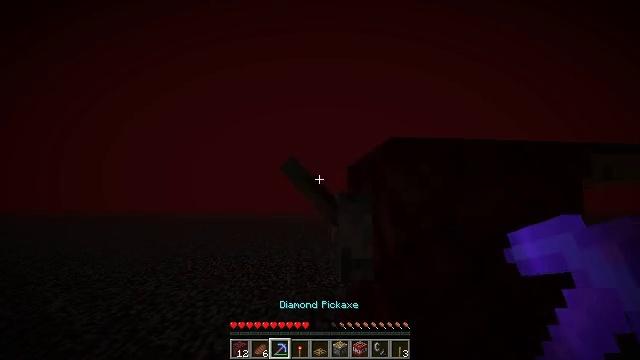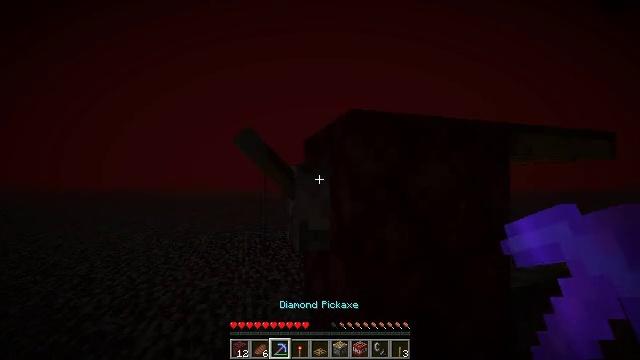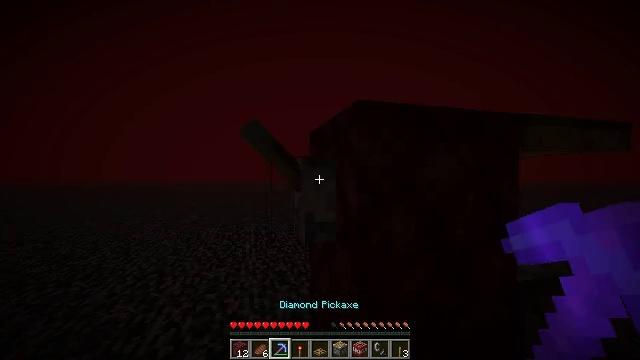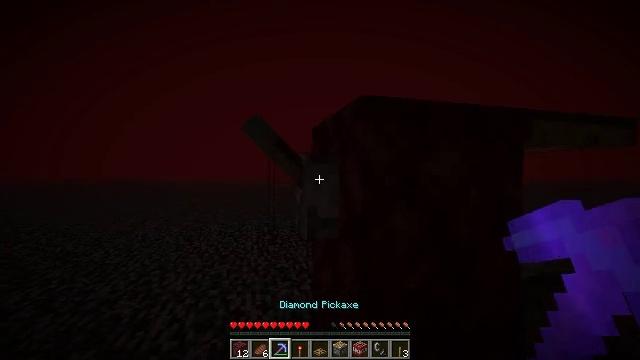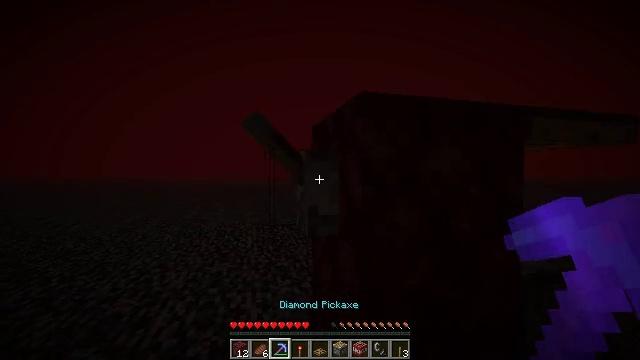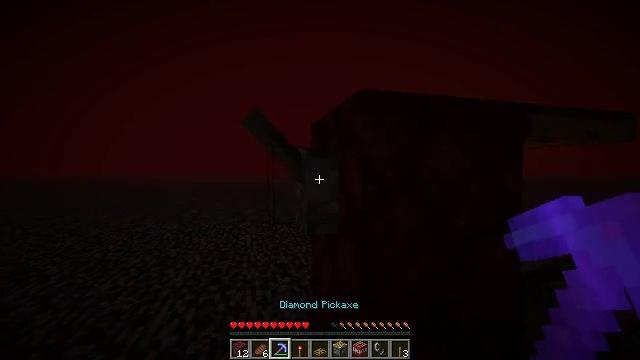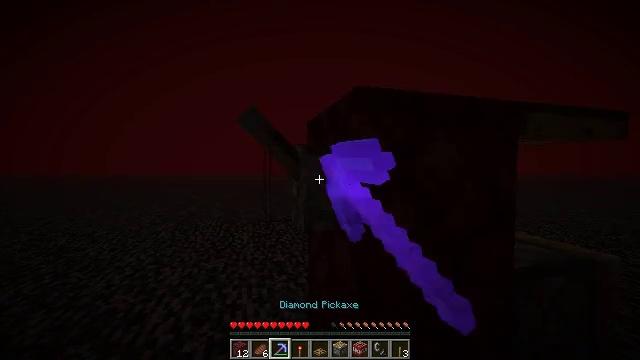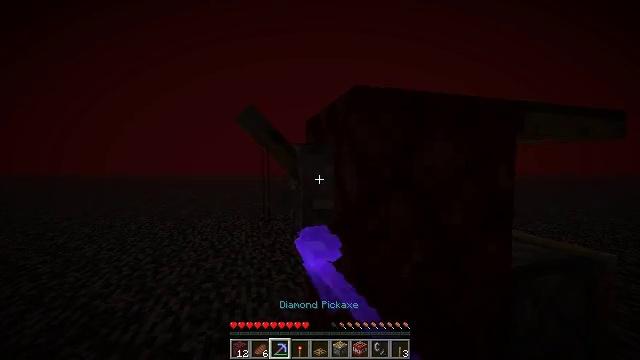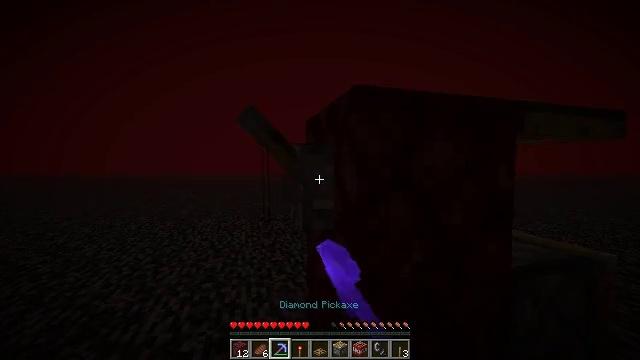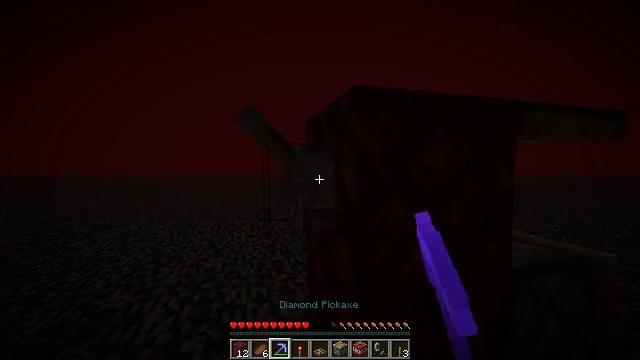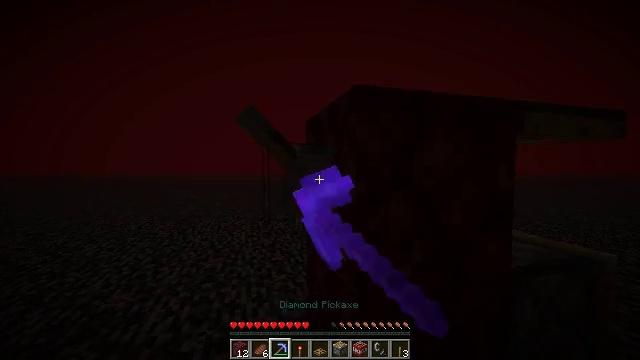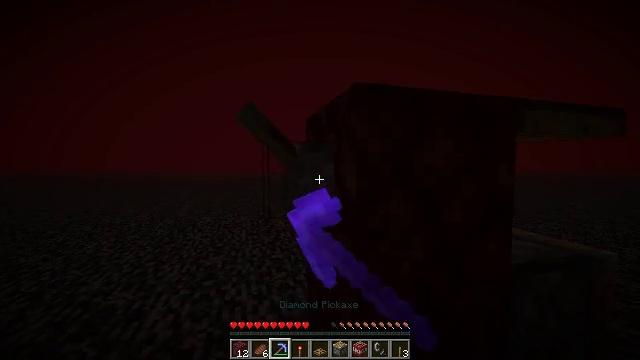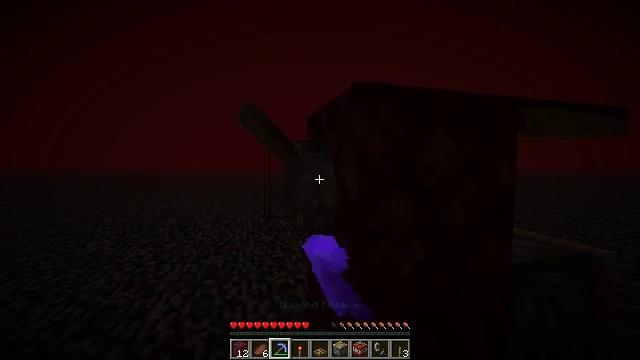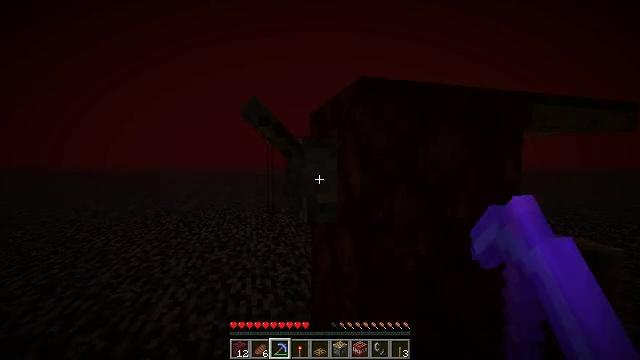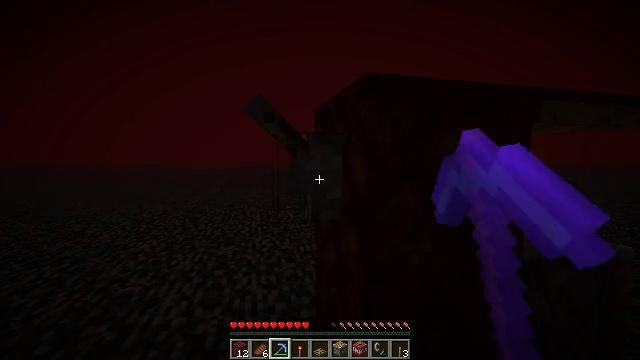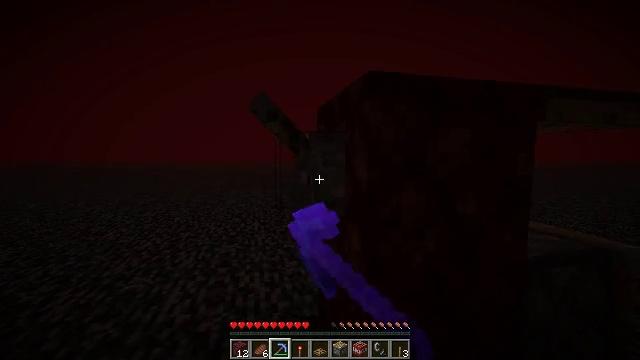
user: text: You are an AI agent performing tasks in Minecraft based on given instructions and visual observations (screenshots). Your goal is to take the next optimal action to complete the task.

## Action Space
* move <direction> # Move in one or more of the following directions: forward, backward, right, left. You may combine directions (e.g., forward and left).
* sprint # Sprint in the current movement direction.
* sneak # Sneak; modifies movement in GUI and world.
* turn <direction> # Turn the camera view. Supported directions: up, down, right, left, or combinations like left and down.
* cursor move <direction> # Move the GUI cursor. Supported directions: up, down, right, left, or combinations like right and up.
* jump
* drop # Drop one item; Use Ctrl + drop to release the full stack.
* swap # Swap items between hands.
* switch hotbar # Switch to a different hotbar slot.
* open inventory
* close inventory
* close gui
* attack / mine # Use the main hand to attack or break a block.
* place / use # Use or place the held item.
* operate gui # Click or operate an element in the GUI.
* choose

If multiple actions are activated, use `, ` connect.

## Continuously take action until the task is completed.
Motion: motion action
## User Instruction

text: Attack the lever to remove it.
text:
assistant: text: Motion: turn right and down
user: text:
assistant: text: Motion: turn left and down
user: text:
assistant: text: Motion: no_op
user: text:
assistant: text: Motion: no_op
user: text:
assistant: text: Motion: attack / mine
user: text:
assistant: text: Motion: attack / mine
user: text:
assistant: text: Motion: attack / mine
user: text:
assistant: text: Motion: attack / mine
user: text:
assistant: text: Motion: attack / mine
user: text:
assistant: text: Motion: attack / mine
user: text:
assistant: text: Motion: attack / mine
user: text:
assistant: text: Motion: attack / mine
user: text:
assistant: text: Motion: attack / mine
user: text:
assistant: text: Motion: turn left, attack / mine
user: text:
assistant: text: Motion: attack / mine
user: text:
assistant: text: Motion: attack / mine
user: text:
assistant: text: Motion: attack / mine
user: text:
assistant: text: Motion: attack / mine
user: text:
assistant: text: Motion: attack / mine
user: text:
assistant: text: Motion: attack / mine
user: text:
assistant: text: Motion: attack / mine
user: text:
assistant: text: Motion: attack / mine
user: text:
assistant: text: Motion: attack / mine
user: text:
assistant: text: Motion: attack / mine